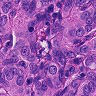
Metastatic tissue present: yes